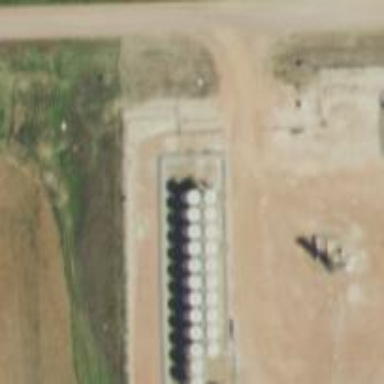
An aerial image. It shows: Storage tank that is man-made.